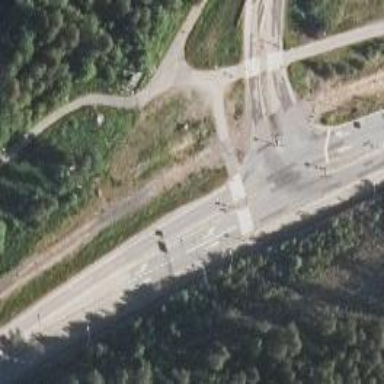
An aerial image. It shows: Tertiary road.